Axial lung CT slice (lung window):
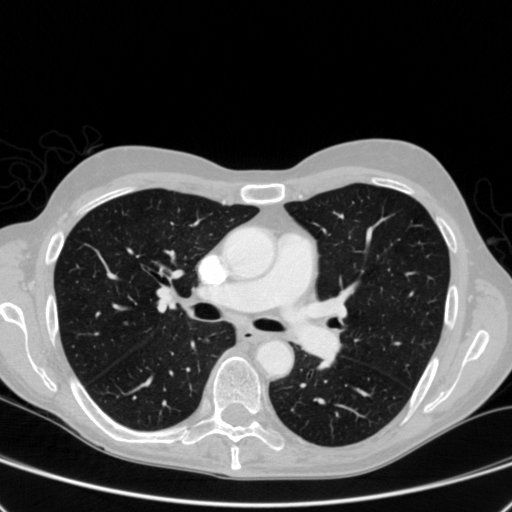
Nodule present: no